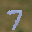
Label: 7